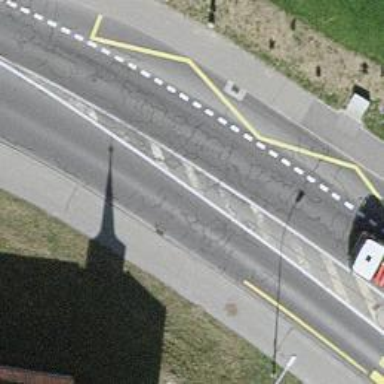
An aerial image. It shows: Bus stop equipped with public transport stop position.